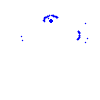
Particle: proton